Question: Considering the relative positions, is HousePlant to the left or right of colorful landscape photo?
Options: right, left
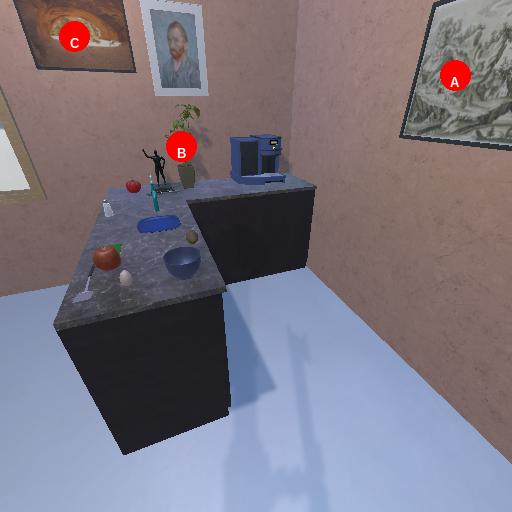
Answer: right